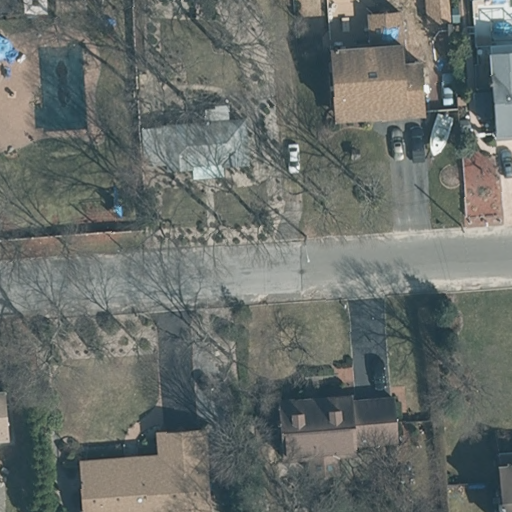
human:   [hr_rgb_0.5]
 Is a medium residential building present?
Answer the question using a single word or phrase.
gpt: yes

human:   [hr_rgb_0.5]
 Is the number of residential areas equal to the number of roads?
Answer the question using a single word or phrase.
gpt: yes

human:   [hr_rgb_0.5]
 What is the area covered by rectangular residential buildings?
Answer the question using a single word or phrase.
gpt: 199m2

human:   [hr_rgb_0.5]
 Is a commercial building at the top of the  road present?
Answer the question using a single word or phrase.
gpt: no

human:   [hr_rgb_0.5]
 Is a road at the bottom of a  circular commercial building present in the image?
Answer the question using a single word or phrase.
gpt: no

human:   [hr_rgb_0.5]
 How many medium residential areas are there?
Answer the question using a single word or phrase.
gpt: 0

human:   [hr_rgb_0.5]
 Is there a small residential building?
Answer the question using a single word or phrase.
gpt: yes

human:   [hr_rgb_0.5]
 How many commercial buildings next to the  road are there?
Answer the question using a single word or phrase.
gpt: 0

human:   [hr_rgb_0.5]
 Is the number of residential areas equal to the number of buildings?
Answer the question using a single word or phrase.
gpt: no

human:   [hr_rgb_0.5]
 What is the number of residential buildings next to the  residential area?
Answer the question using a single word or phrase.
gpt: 7

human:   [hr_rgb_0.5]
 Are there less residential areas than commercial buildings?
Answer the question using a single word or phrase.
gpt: no

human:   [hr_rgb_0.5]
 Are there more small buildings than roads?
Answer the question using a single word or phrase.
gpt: yes

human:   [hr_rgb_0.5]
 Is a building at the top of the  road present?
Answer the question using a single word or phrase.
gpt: yes

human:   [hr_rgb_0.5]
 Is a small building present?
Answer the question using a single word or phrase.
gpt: yes

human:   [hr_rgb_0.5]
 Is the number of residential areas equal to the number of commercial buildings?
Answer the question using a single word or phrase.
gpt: no

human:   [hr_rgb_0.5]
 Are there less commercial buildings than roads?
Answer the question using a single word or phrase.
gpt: yes

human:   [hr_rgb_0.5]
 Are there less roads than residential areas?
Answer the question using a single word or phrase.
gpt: no

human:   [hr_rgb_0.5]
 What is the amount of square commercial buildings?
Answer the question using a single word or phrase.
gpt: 0

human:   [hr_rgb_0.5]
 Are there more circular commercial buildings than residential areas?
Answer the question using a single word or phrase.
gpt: no

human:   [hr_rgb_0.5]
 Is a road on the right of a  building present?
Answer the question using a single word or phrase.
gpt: yes

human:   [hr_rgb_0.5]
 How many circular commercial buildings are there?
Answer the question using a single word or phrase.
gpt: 0

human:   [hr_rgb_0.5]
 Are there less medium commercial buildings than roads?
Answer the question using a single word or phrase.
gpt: yes

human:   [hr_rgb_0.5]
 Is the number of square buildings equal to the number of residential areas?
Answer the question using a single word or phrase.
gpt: no

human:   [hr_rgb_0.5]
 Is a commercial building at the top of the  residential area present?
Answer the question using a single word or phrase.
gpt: no

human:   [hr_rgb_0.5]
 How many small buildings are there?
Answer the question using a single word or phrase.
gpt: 2

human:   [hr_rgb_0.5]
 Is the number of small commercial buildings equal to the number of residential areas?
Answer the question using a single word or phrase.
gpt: no

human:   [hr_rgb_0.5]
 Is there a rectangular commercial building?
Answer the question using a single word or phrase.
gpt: no

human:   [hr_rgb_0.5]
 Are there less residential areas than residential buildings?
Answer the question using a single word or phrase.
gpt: yes

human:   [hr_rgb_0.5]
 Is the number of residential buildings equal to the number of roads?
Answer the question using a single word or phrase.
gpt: no

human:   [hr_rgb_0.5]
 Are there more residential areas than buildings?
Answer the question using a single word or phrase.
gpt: no

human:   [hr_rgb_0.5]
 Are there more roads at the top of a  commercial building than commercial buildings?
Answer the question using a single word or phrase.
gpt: no

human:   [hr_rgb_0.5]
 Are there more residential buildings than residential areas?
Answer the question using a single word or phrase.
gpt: yes

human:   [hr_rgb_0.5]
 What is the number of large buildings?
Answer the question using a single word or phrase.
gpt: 0

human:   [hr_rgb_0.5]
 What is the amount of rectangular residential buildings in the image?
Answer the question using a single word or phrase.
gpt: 3

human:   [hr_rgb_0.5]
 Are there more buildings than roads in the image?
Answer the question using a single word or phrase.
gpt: yes

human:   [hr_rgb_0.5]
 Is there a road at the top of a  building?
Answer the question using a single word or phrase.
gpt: yes